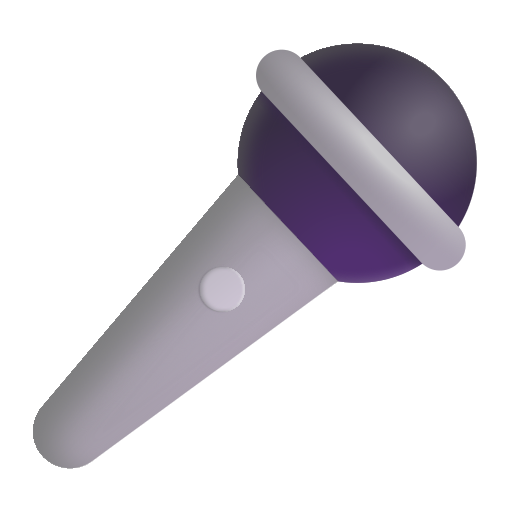
microphone color